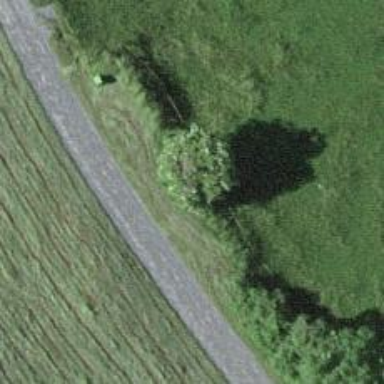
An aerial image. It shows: Hedge acting as barrier.